Question: me and my friends have to implement a simple DBMS for our class on databases.
The main part of DBMS is ready to use, which means that all the commands(insert, delete, update, select) have been tested thoroughly and seem to work pretty fine.
Now for the last feature we have to implement a B+ tree, which is very difficult in my honest opinion.
What we tried to do is first to implement a simple B+ tree that would work in the main memory(before implementing the file based version). After reading online about B+ theory and also studying various pseudocodes we have managed to create a recursive implementation and I used the debugger of VS2010 to test it and it seems like it works very well.
The thing is, I would like to somewhat visualize the tree that is created because I believe this will make our life easier in debugging. I mean if you can see the tree like it actually is, then you can know for certain if the result is correct or not.
So, let's take for example the simplest case. Suppose the B+ tree has on its nodes 2 integers as data and three pointers to child nodes.
Let's insert the numbers 40,50,48,20,57,49. From the following website: <URL>
we get the following animation:

I added the arrows.
Now I would like to print this tree in C++ in the following way:
'''
[48|50]
[20|40] [48|49] [50|57]
'''
however I'm not sure how I should do that. I have read about tree traversals for example preorder, postorder, inorder however I don't think they would help me achieve what I want.
what I know is only the root node. From that root node, I must somewhat traverse the tree in the following way:
1. visit root
2. print root
3. visit children of root
4. print the values of each child
5. for each child of the root, visit the children of it(which is the grandchildren of the root).
6. print the values of the grand child
7. do the same for the other grand children
8. in the same way do the same for the children of the grand children etc
What would be the best way to approach this problem? Thanks in advance
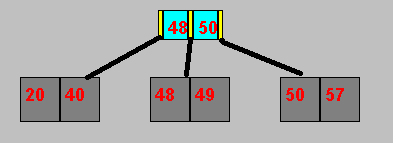
Answer: Expanding on my comment about level-order traversal - something like this should work, if I understand what you're asking correctly? Well, it won't actually work because myNode and whatnot are not defined, but hopefully it shows the idea.
'''
std::vector<std::vector<std::string> > reprVect;
void visit(myNode n) {
if (reprVect.size() < myNode.level)
reprVect.push_back(std::vector<std::string>());
}
reprVect[myNode.level].push_back(myNode.string_repr());
}
// [...]
std::queue<myNode> q;
q.push_back(rootNode);
while (!q.empty()) {
myNode curNode = q.front();
q.pop_front();
visit(q);
if (curNode.left != NULL) {
q.push_back(curNode.left);
} else { /*insert blank into the reprVect */ }
if (curNode.right != NULL) {
q.push_back(curNode.right);
} else { /*insert blank into the reprVect */ }
}
// use cout to print contents of reprVect
'''